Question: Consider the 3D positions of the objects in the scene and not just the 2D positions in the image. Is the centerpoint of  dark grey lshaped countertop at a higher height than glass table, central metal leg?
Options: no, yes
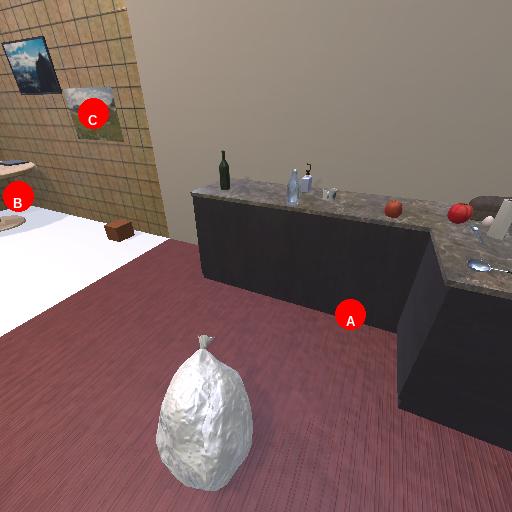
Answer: no